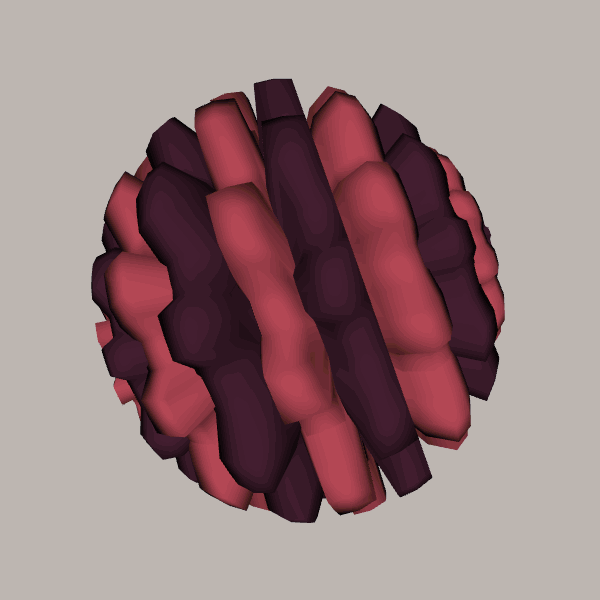
Background: light